Field crop: tomato
Growth stage: 1
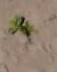
Species: portulaca